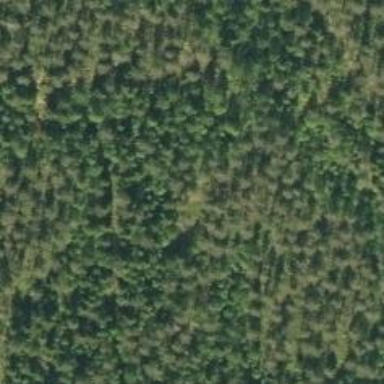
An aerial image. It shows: Woodland with needle-leaved trees.